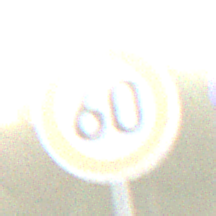
Verkehrszeichen: Geschwindigkeit60
Umgebung: Outdoor, Nature
Tageszeit: SunriseSunset
Wetter: PartlyCloudy
Licht: Natural
Jahreszeit: NotSpecified
Kontrast: LowContrast